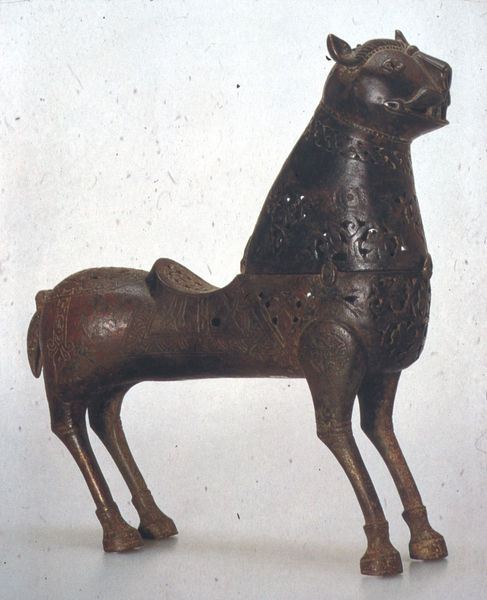
Titel: Räucherduftgefäß aus Khorasan (Islam)
Standort: London
Institution: Khalili Collection
Schlagwörter: dunkel, kopf, schatten, weiß, blumen, braun, brust, grau, holz, licht, mund, nase, ohr, rücken, schwarz, stirn, stuhl, symbol, hund, tier, malerei, muster, ornament, alt, augen, hals, flach, auge, figur, ohren, esel, pferd, reiter, kanne, keramik, skulptur, statue, beine, huf, hufe, mähne, reiten, sattel, schwanz, schweif, zaumzeug, bein, glanz, floral, ornamente, verzierung, metall, pfoten, bronze, plastik, dünn, foto, fotografie, gemustert, katze, eisen, gefäß, panzer, antike, maske, dose, orient, orientalisch, asien, staub, kunst, sitzfigur, rüstung, hufen, löcher, rom, photo, verziert, chinesisch, arabisch, gebiss, zähne, läufe, schnauze, farbfoto, ross, antik, maul, griechisch, kentaur, mischwesen, wesen, mittelalter, fabelwesen, griechenland, zaum, löwe, schnautze, filigran, ornamentik, guss, stier, ziseliert, islam, behälter, durchbrochen, beschläge, geschnitzt, römisch, metallarbeit, archaik, bronzefigur, ausguss, schwaz, cat, etruskisch, proportion, staute, tiger, rost, löwin, vierbeiner, islamisch, jaguar, fabeltier, altertum, platik, perforiert, weihrauchgefäß, aquamanile, broze, buraq, dimension, ertusker, etrusker, flusen, geschnizt, iranisch, katzenkopf, kleinasien, mail, mehre teile, mesopotamien, mohammeds pferd, ornament geschnitzt skulptur, rauchgefäß, räuchergefäß, schimäre, sphynks, plasik, munf, rostig, uer, oferd, hourse, schfeif, npferd, old furniture, statue of a houre